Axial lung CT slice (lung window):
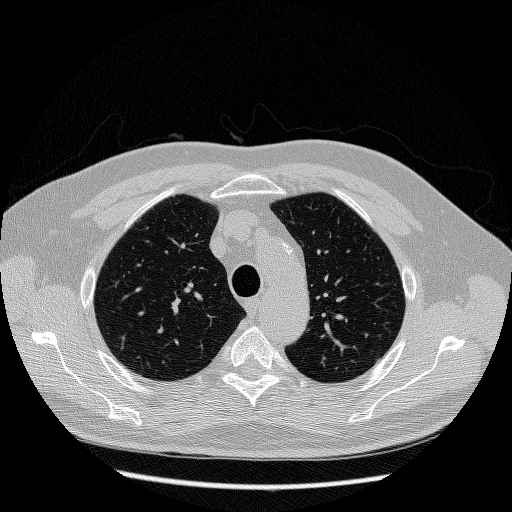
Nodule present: no